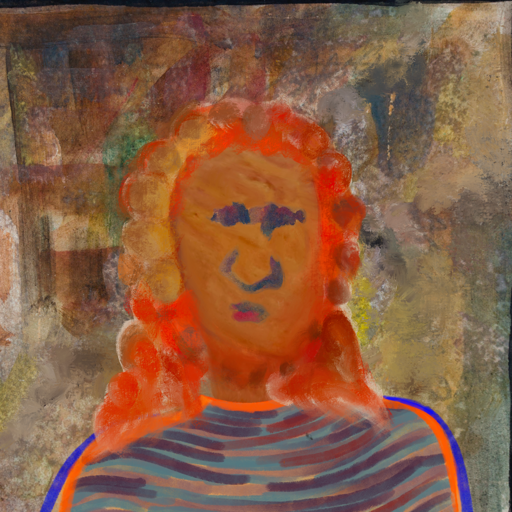
Background: Mosgoul, Head And Neck Front: Pious_Lady, Face Front: In_The_Sun, Bust: Experience, Hair Front: Rupkatha, Head Accessory: Blank, Second Necklace: Blank, Necklace: Blank, Baby: Blank